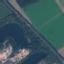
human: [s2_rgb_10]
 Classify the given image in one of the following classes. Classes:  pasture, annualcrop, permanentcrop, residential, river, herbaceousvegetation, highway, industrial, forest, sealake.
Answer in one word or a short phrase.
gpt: Highway